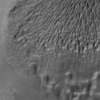
Label: not_dusty